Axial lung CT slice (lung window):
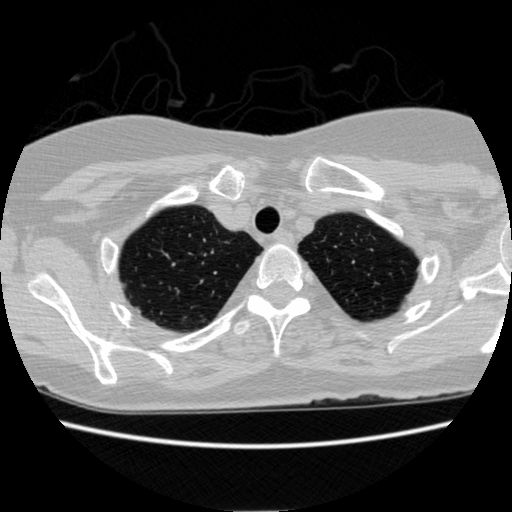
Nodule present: no